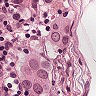
Metastatic tissue present: yes